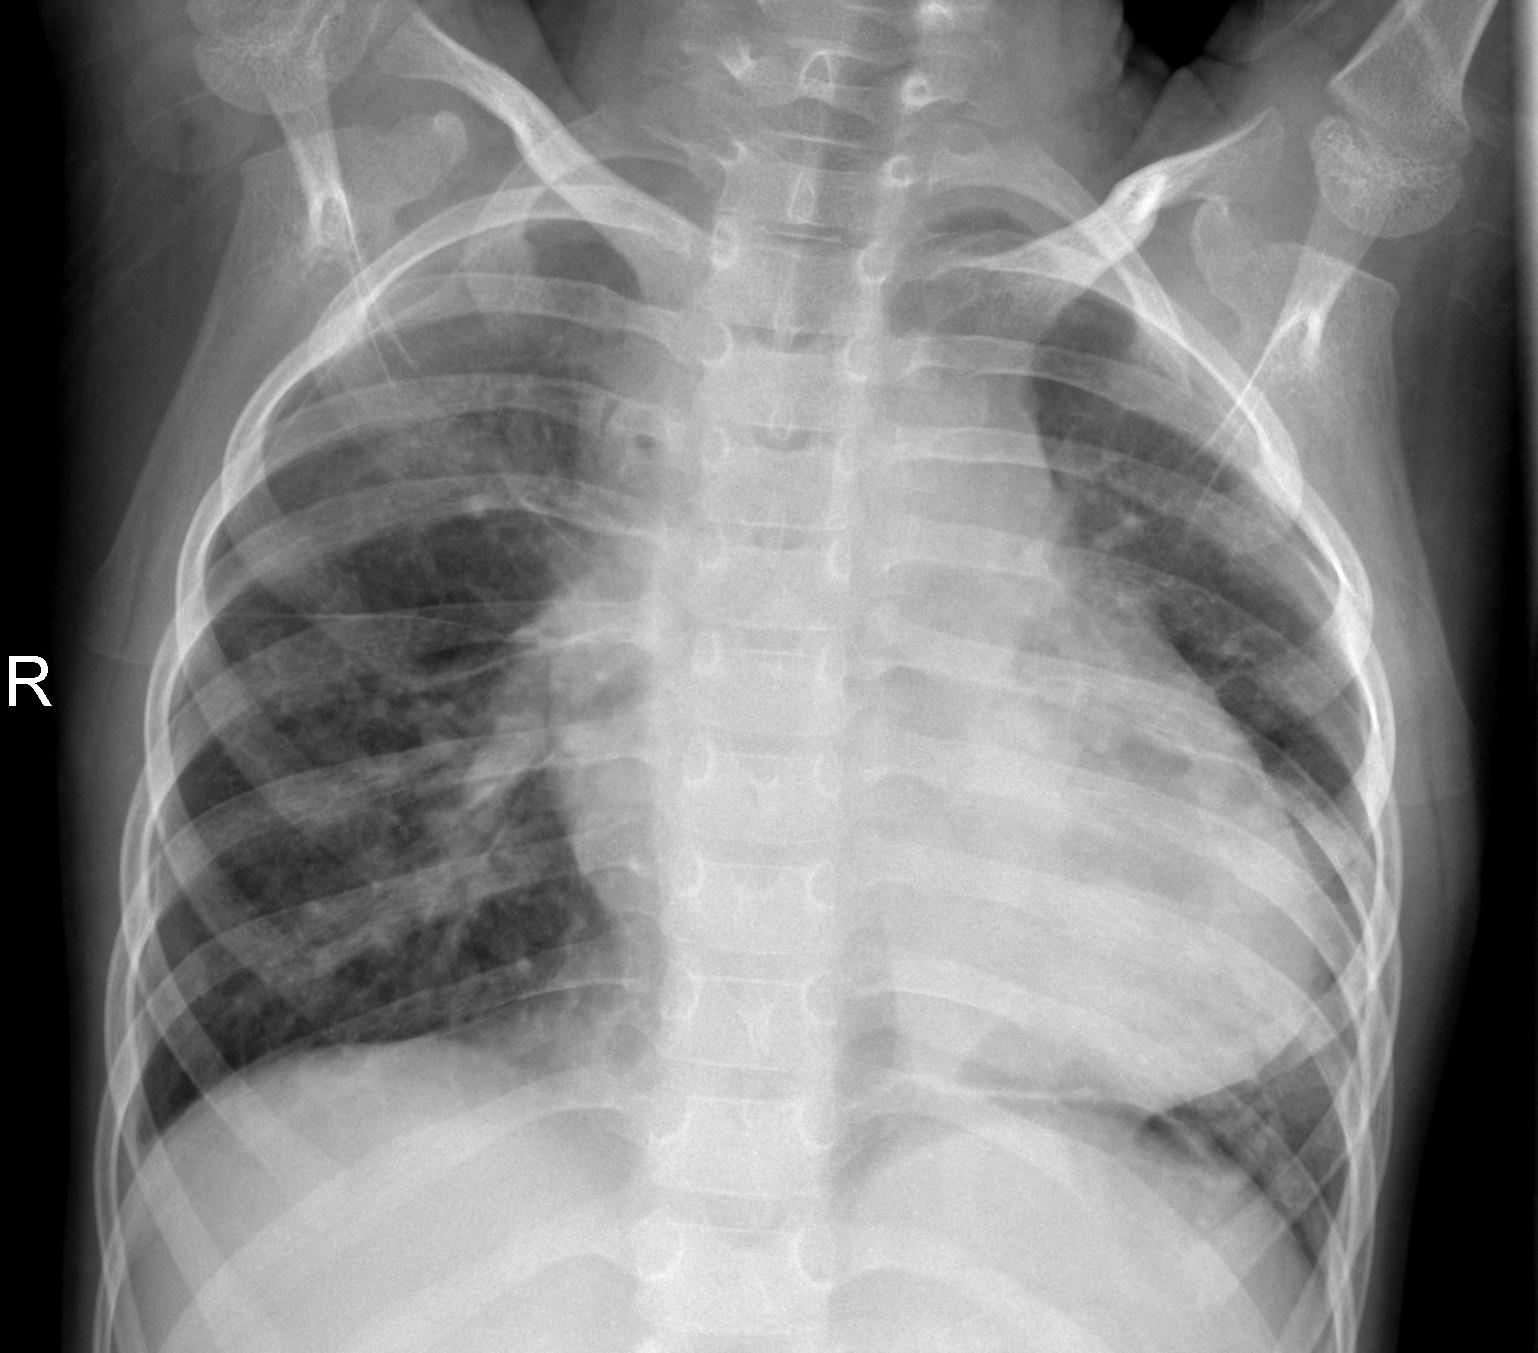
Diagnosis: PNEUMONIA